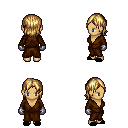
a pixel art fantasy rpg character, female body template, human, tanned skin, brown robe, white pants, blonde long bangs hairstyle, metal gloves, black slippers, four views (front, back, left, right), 2x2 character sprite sheet, small pixel art, hard edges, no anti-aliasing